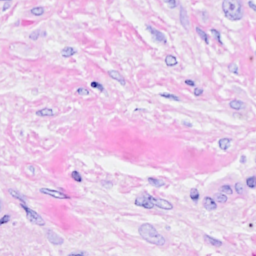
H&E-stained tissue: Breast